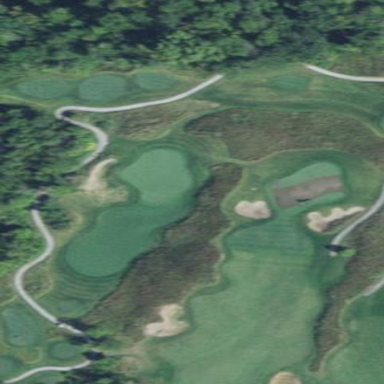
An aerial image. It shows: Rough grassy area used for golf.